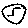
Label: circle